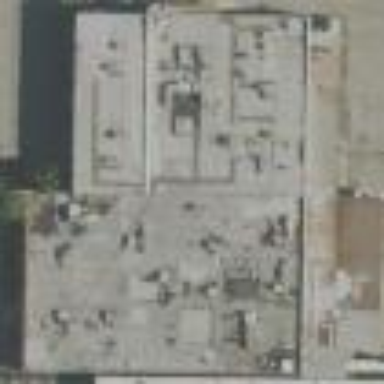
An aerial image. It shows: Industrial building.